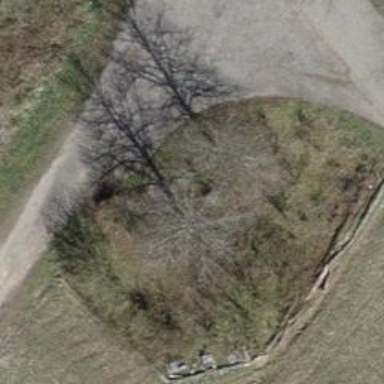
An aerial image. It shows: Wayside cross with historic significance.